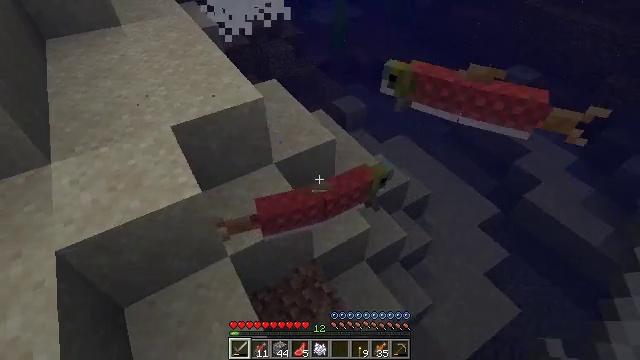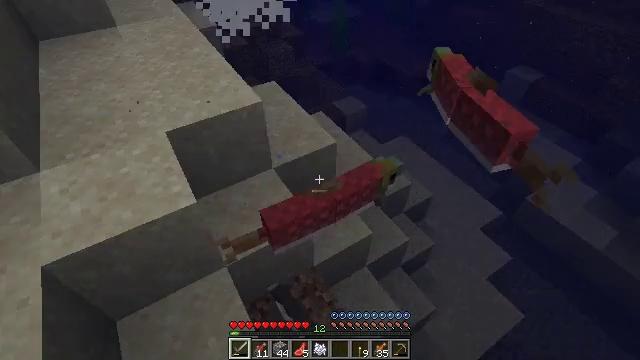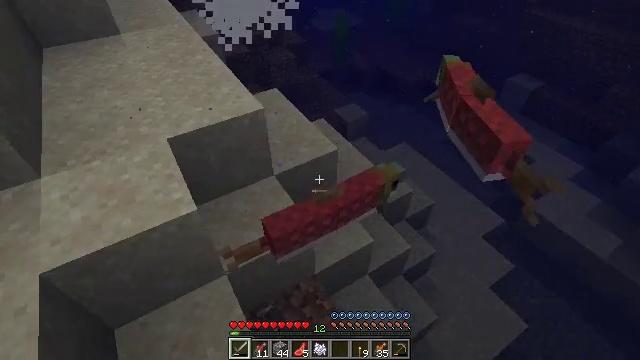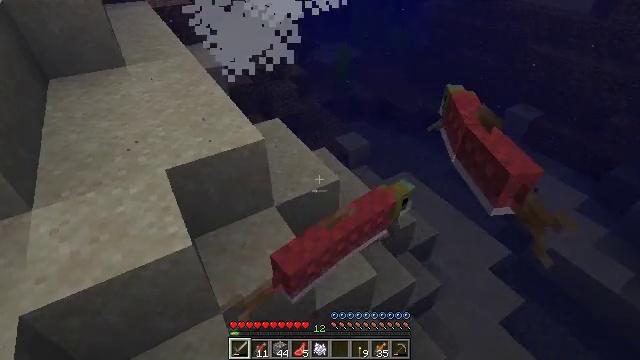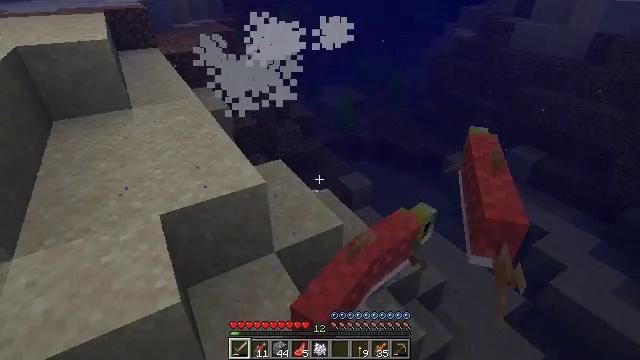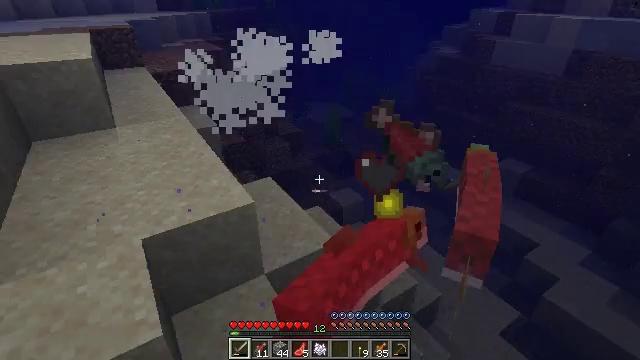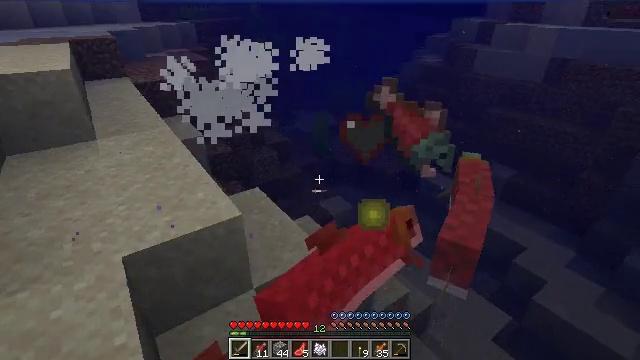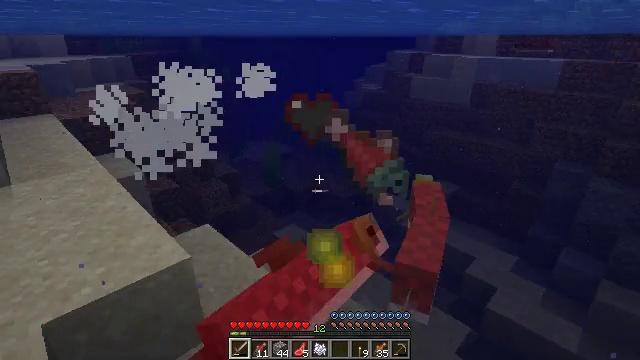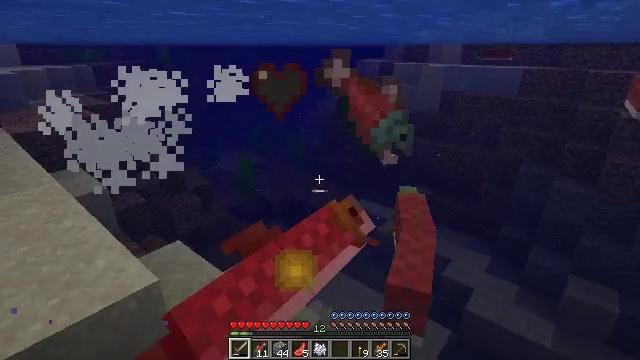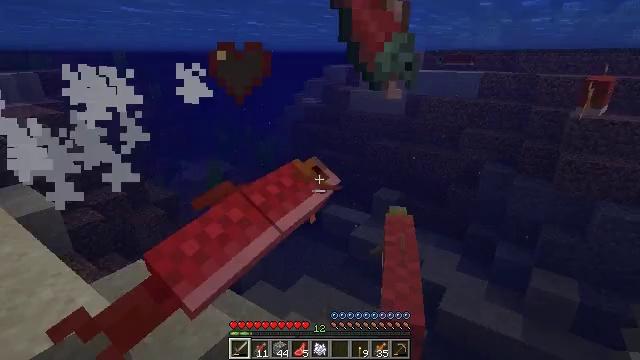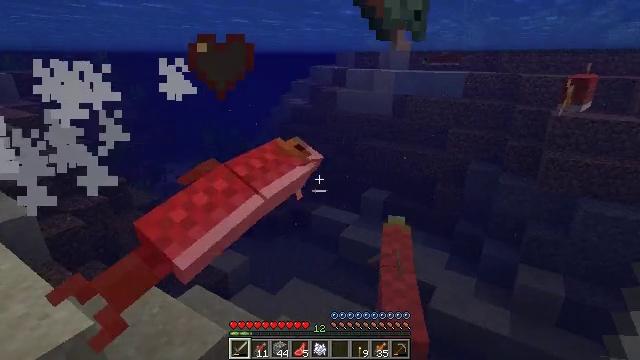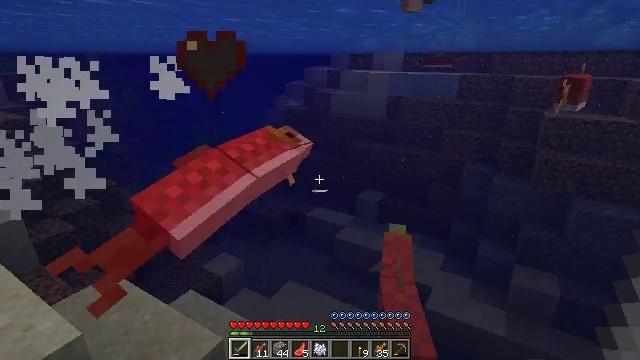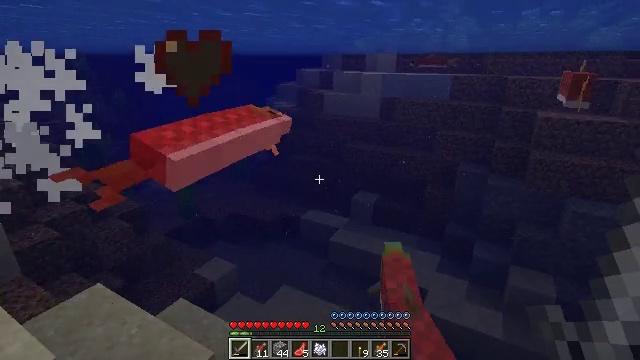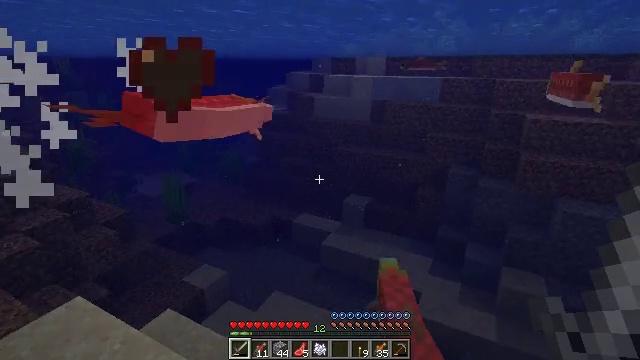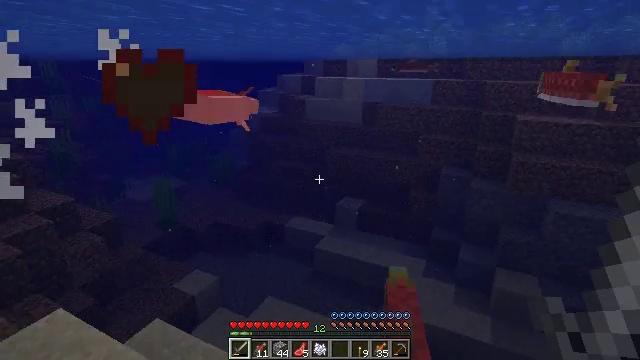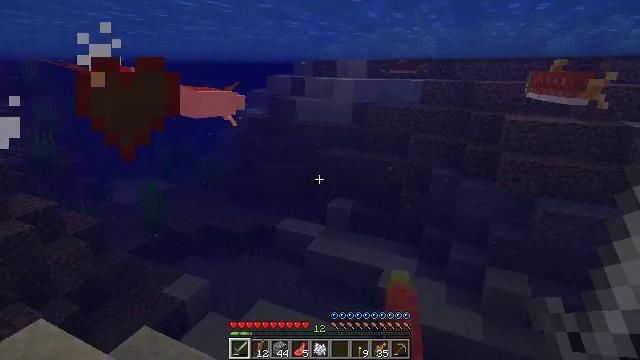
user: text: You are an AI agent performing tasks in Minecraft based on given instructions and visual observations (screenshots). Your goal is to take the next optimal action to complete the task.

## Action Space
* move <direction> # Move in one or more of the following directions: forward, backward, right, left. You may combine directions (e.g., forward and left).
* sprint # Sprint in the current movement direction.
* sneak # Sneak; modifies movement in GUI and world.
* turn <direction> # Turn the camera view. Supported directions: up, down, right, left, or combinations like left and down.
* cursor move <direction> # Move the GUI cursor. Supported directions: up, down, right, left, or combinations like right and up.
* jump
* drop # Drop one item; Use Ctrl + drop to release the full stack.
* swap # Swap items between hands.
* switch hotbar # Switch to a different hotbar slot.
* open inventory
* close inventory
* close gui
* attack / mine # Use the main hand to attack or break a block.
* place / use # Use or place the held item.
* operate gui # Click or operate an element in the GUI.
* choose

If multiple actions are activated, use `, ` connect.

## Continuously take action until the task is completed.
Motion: motion action
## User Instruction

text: Kill aquatic mobs.
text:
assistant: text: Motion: move forward, attack / mine
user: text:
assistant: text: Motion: move forward, turn up, attack / mine
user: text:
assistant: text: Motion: move forward, turn up
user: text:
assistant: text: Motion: move forward, turn up
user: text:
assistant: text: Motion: move forward, turn right and up
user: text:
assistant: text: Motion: move forward, turn right and up
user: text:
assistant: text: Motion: move forward, turn right and up
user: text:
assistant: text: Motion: move forward, turn right and up
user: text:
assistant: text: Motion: move forward, turn right and up
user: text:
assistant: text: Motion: move forward, turn right
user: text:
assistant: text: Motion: move forward, turn right
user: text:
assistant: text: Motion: move forward, turn right
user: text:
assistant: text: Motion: move forward, turn right
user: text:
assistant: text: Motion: move forward, turn right
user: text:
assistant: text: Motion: move forward, turn right
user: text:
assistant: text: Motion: move forward, turn right and down
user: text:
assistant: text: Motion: move forward, turn right and down
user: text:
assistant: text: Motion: move forward, turn right and down
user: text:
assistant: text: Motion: move forward, turn right and down, attack / mine
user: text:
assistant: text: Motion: move forward, turn down, attack / mine
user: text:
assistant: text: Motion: move forward, attack / mine
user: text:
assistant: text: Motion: move forward, attack / mine
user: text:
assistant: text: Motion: move forward, turn left
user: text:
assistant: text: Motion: move forward, turn left and up
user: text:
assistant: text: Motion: move forward, turn left and up
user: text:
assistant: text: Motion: move forward, turn left and up
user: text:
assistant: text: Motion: move forward, turn left and up
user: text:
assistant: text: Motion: move forward, turn left and up
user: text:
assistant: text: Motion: move forward, turn right and up
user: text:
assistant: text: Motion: move forward, turn right and up